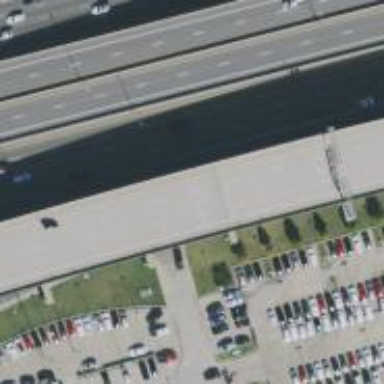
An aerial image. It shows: Motorway junction.